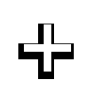
Cursor type: cell
OS/theme: linux-apple-cursor
Variant: black